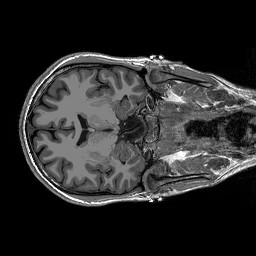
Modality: T1w
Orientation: axial
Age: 23
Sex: male